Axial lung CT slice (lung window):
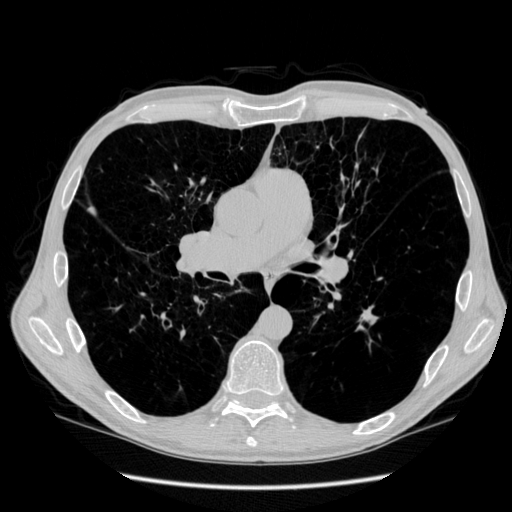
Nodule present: yes
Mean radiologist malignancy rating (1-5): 2.5